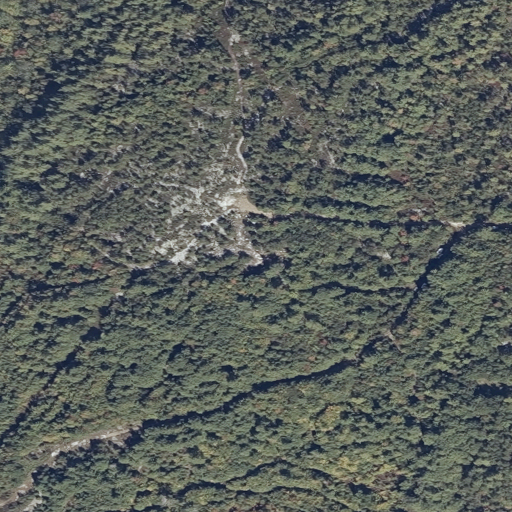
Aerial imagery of mountain in Maine named Fuller Mountain containing mixed forest, evergreen forest, deciduous forest, and woody wetlands